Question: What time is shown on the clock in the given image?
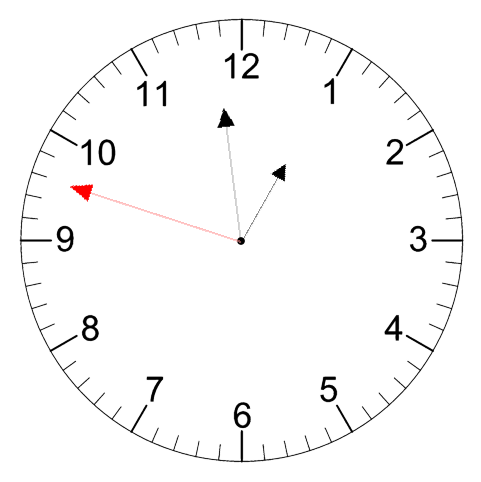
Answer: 12:58:48